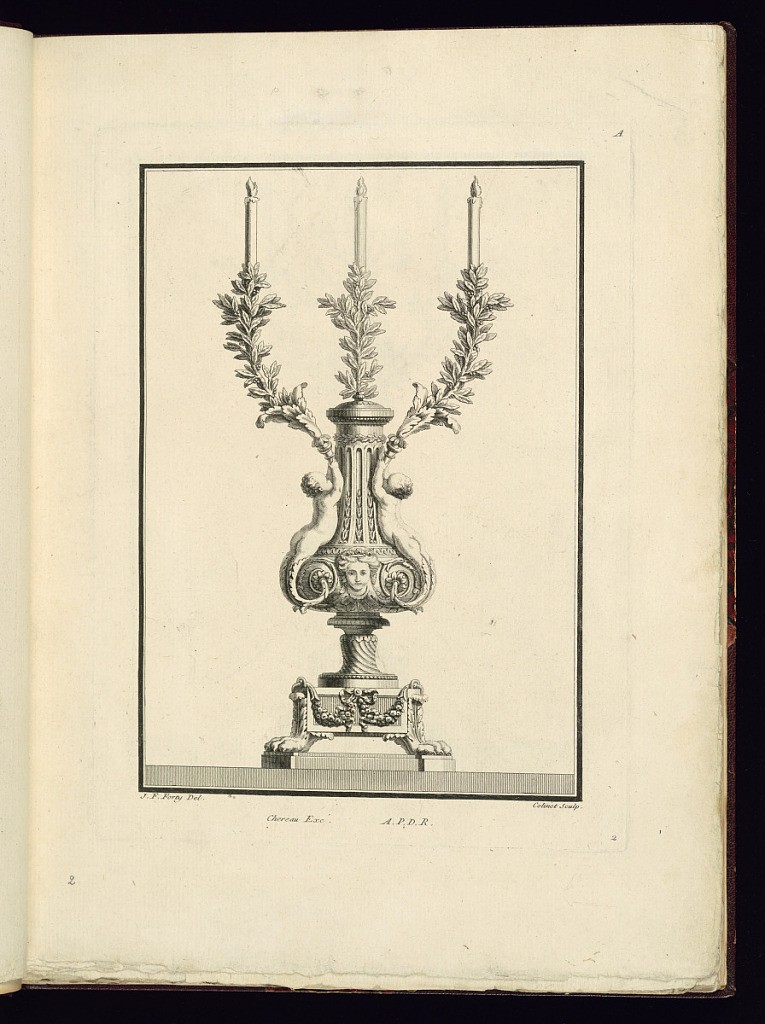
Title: Girandole (Candelabra) Design
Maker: Jean François Forty, active 1775 – 1790
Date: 1775–94
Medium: Etching on paper
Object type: Print
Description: Design for a three-light candelabra (griandoles) decorated with leaves, fluting with fleurons, putti with scrolling leaves (rinceaux) as legs, a female mask (mascaron), rosettes, festoons of fruit, ribbons, and animal feet. The plate is numbered and signed.